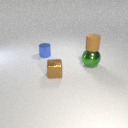
small brown metal cube in front of large green metal sphere